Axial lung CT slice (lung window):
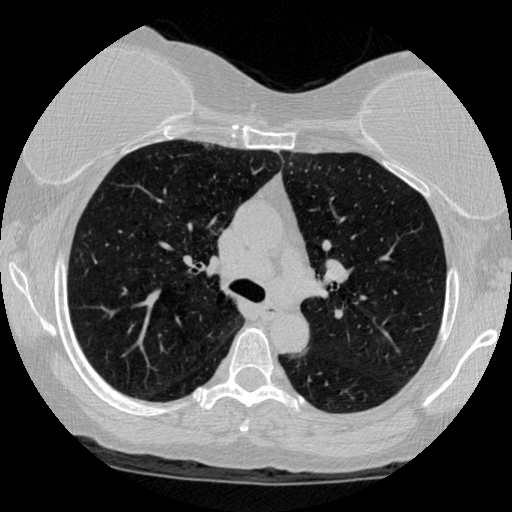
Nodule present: no